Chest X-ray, PA view. Patient: 40 years old, sex M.
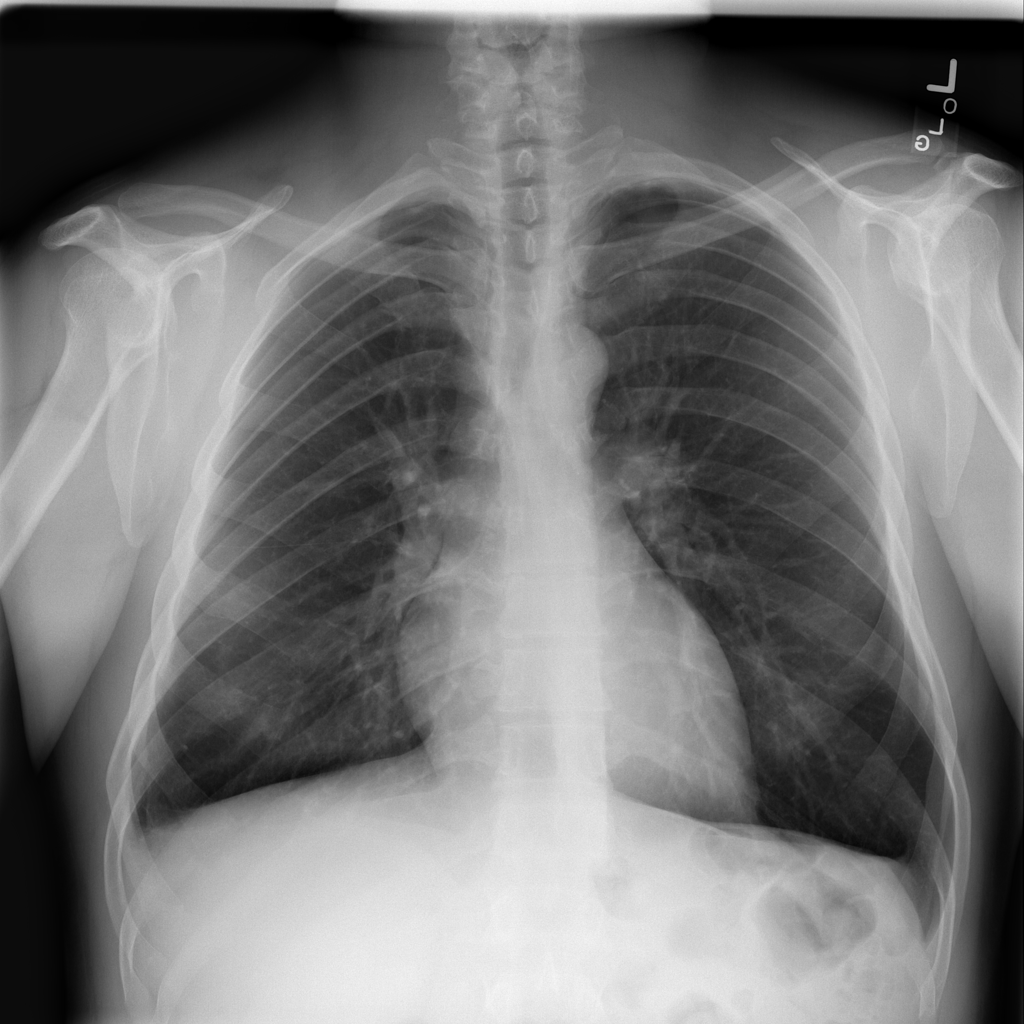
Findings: No Finding